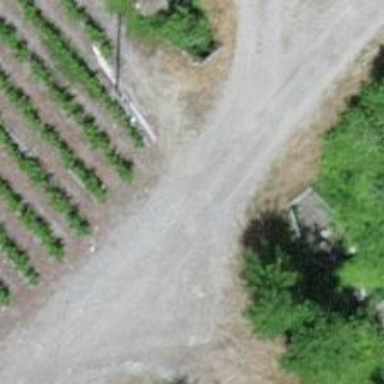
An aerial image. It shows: Unclassified road with bridge.